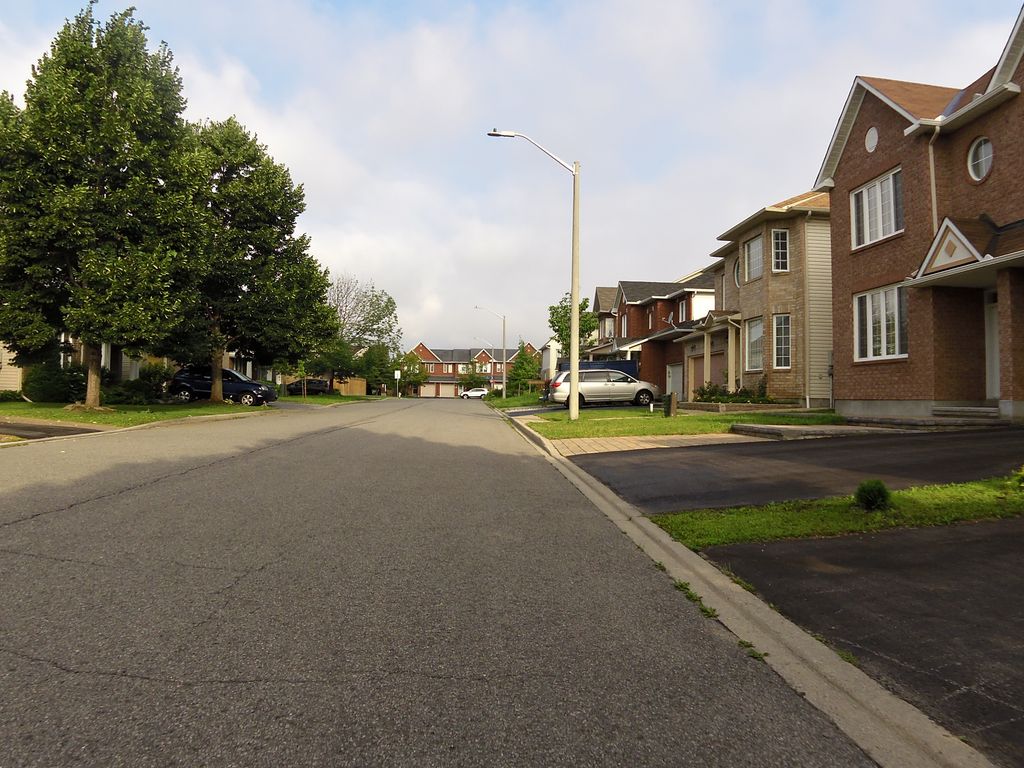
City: ottawa-gatineau